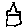
Label: house